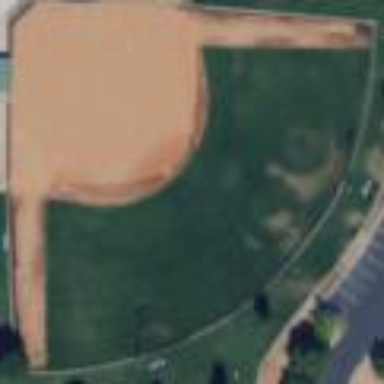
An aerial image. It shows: Softball/baseball pitch for leisure sports activities.